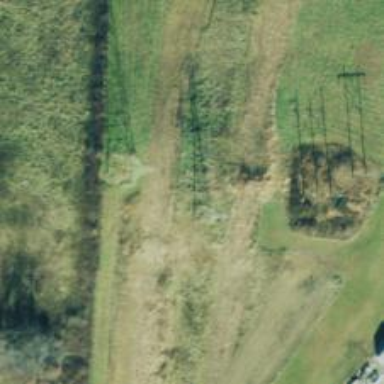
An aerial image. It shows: Lattice structure tower used for power transmission.